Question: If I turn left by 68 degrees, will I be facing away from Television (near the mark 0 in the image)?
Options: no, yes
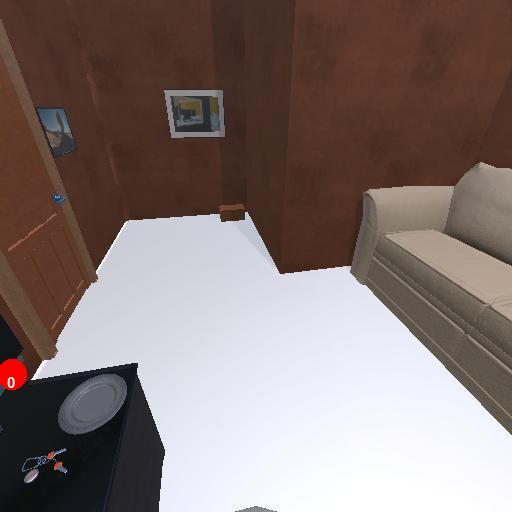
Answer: no